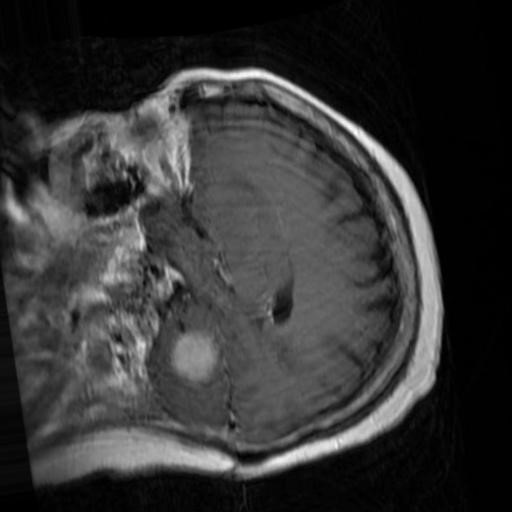
Label: brain_menin